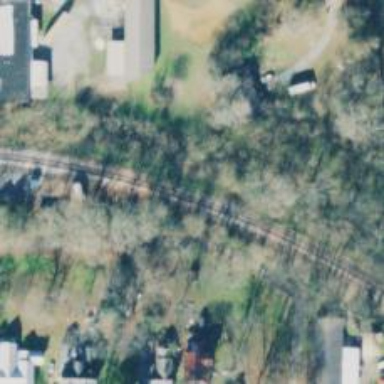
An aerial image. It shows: Railway track.